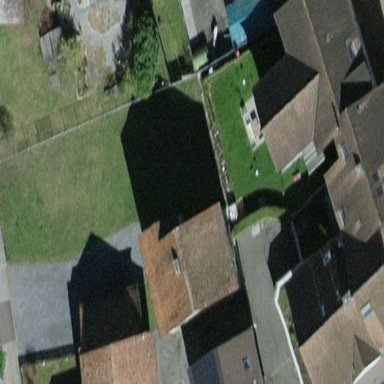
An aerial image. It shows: Detached building.